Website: macys
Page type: billing-address
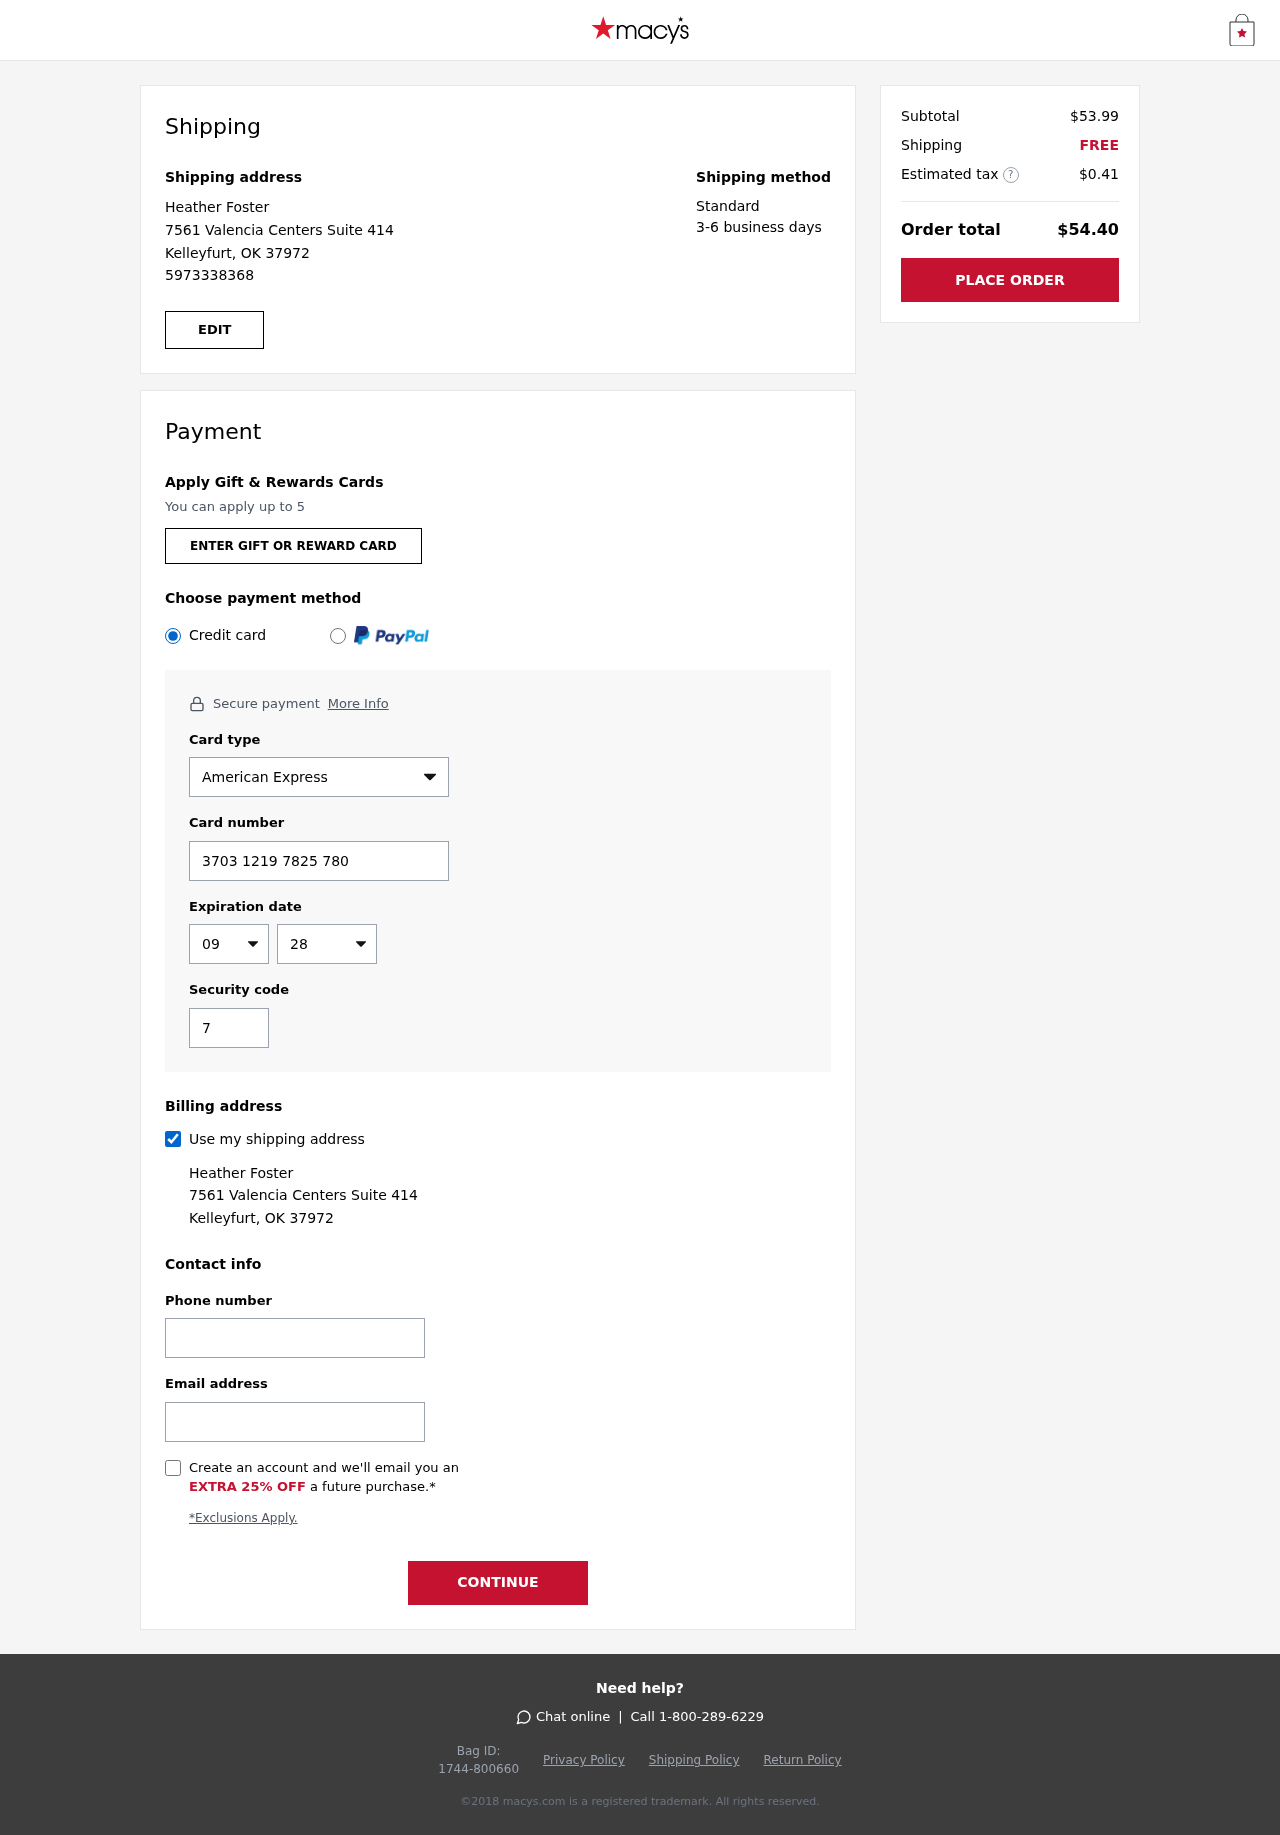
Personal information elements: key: PII_CARD_CVV
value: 7095
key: PII_CARD_EXPIRY_MONTH
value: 09
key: PII_CARD_EXPIRY_YEAR
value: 28
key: PII_CARD_NUMBER
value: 3703 1219 7825 780
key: PII_CARD_TYPE
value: American Express
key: PII_EMAIL
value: heather.foster@gmail.com
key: PII_FULLNAME
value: Heather Foster
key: PII_PHONE
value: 5973338368
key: PII_STREET
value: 7561 Valencia Centers Suite 414
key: PII_CITY_STATE_ZIP
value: Kelleyfurt, OK 37972
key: PII_FIRSTNAME
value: Heather
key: PII_LASTNAME
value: Foster
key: PII_FULLNAME2
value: Heather Foster
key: PII_FULLNAME3
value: Heather Foster
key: PII_FIRSTNAME2
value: Heather
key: PII_FIRSTNAME3
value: Heather
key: PII_LASTNAME2
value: Foster
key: PII_LASTNAME3
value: Foster
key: PII_FIRSTNAME_DERIVED
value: Heather
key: PII_LASTNAME_DERIVED
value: Foster
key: PII_FULLNAME_DERIVED
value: Heather Foster
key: PII_NAME_FULL_DERIVED
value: Heather Foster
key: PII_STREET2
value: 7561 Valencia Centers Suite 414
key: PII_PHONE2
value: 5973338368
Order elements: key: ORDER_SUBTOTAL
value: $53.99
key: ORDER_SHIPPING_COST
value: FREE
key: ORDER_TAX
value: $0.41
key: ORDER_TOTAL
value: $54.40